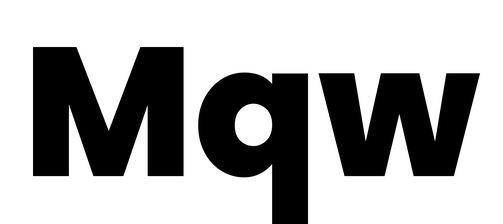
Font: Poppins-ExtraBold